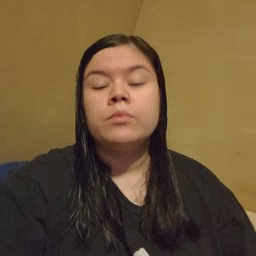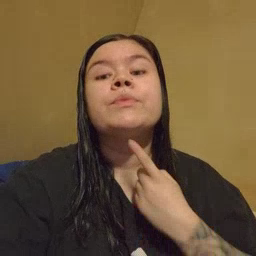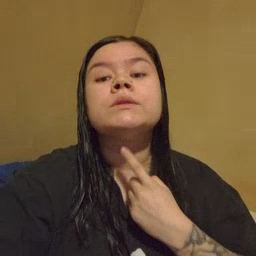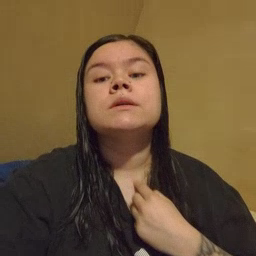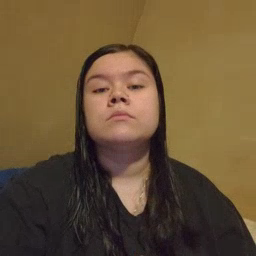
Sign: thirsty